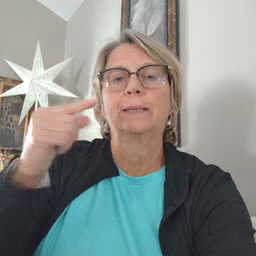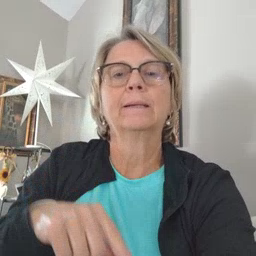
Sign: green